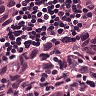
Metastatic tissue present: yes